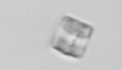
Label: Bacillariophyceae_morphotype1